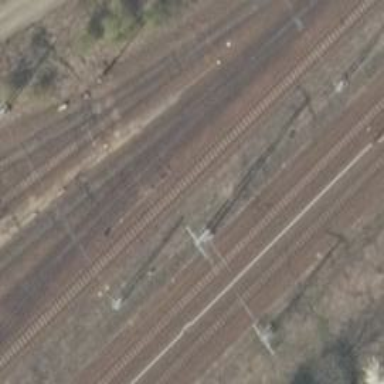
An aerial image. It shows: Railway track.